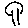
Label: tree